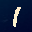
Label: 1